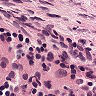
Metastatic tissue present: no